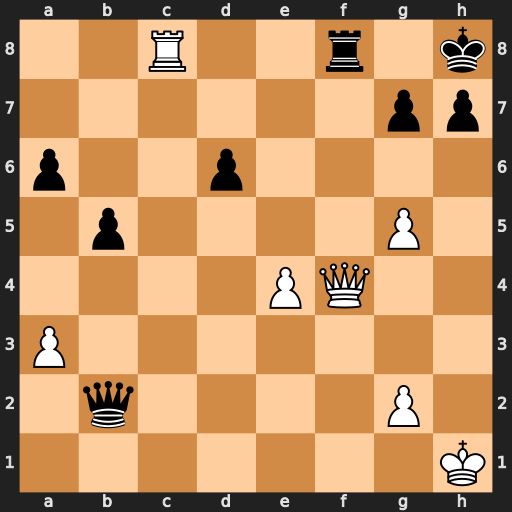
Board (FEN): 2R2r1k/6pp/p2p4/1p4P1/4PQ2/P7/1q4P1/7K
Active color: w
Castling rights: -
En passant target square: -
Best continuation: Rxf8#